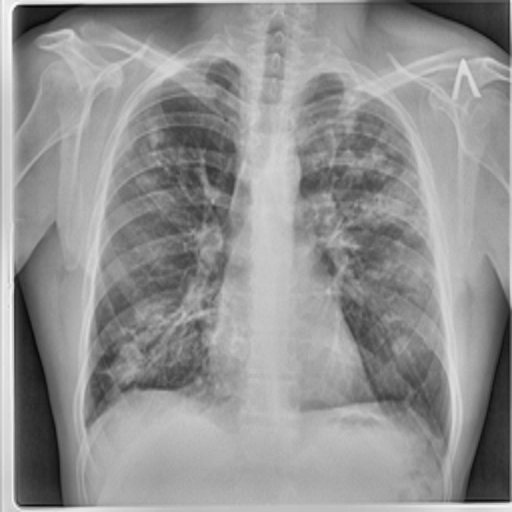
Finding: TUBERCULOSIS